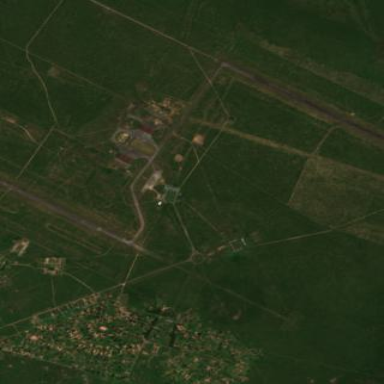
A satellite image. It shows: Military airfield located within larger aerodrome area.